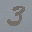
Label: 3